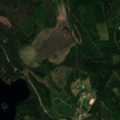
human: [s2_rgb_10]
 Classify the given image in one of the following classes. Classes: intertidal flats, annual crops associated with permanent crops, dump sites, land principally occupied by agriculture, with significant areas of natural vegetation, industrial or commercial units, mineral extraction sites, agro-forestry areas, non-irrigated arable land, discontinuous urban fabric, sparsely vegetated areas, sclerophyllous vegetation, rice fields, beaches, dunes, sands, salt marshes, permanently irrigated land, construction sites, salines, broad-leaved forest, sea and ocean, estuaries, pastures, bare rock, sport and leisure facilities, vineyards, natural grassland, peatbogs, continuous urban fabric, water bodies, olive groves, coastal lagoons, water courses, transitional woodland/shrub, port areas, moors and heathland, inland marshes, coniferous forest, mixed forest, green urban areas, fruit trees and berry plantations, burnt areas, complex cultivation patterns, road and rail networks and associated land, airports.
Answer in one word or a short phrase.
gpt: broad-leaved forest, coniferous forest, mixed forest, water bodies